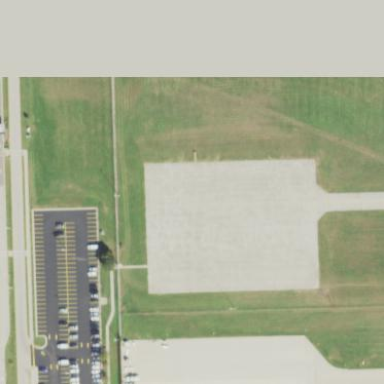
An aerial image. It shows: Apron at the airport.